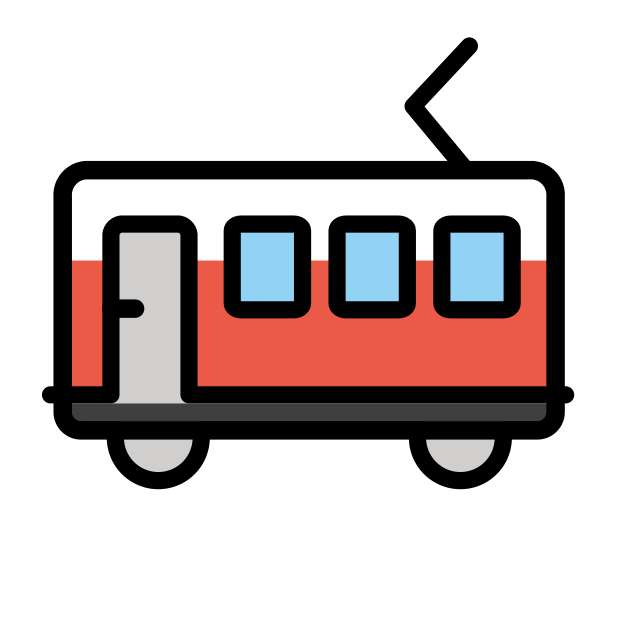
Emoji: 🚃
Name: railway car
Unicode: 0x1f683